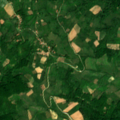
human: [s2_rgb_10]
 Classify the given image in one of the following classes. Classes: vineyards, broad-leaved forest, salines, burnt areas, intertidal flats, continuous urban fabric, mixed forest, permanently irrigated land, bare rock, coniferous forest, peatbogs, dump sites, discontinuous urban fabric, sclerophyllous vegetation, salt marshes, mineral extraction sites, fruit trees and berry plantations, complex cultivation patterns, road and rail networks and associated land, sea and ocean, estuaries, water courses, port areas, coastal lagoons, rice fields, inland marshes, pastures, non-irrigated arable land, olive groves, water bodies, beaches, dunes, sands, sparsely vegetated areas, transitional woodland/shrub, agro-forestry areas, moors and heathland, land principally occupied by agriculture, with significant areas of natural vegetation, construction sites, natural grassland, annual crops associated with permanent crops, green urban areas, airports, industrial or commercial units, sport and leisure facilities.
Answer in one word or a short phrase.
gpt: complex cultivation patterns, land principally occupied by agriculture, with significant areas of natural vegetation, broad-leaved forest